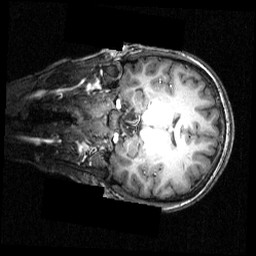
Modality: T1w
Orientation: coronal
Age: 16
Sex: female
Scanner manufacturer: siemens
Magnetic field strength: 3.951 T
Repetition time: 1.5 s
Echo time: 0.00335 s